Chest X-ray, PA view. Patient: 69 years old, sex F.
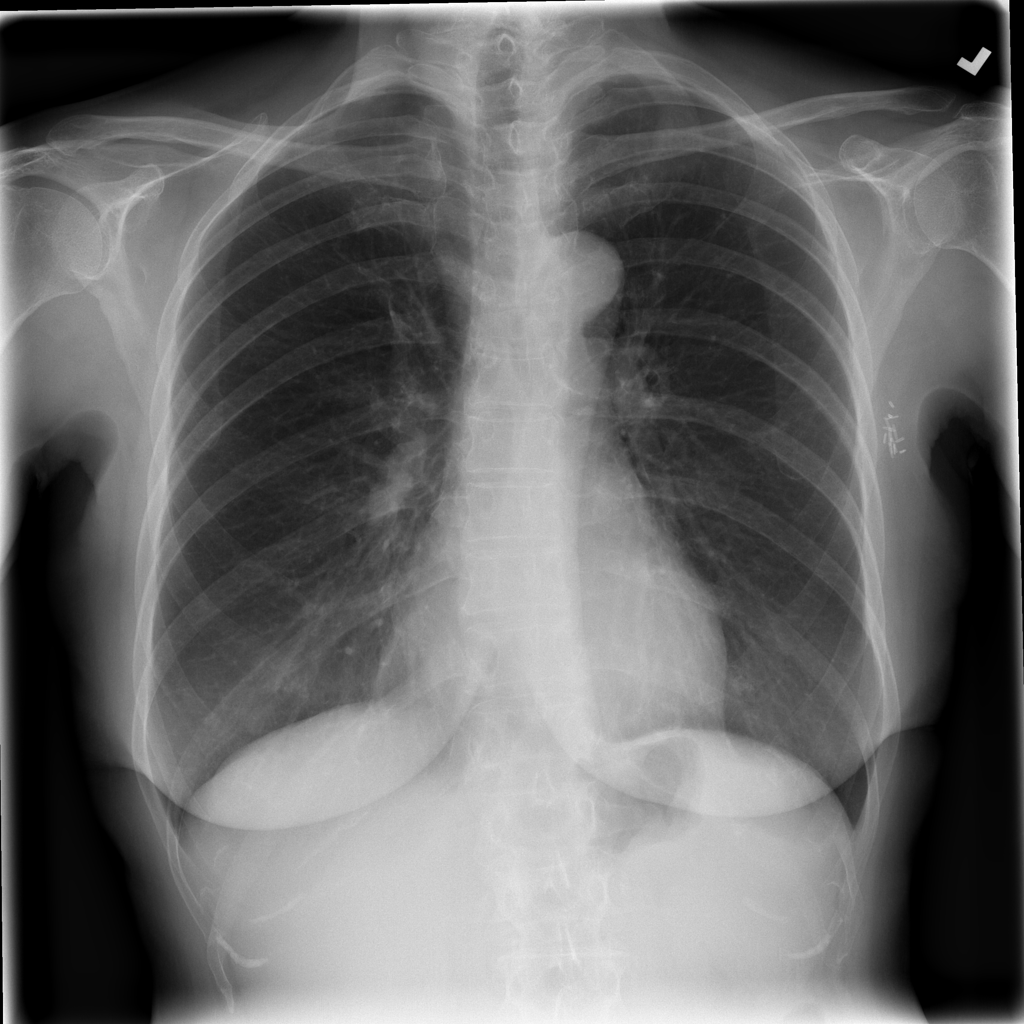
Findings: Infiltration